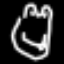
Label: frog